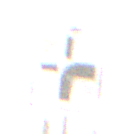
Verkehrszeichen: VerlaufVorfahrtsstrasse3
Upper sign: Vorfahrtsstrasse
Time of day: MorningAfternoon
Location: Outdoor (Suburban)
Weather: PartlyCloudy
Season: NotSpecified
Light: Natural